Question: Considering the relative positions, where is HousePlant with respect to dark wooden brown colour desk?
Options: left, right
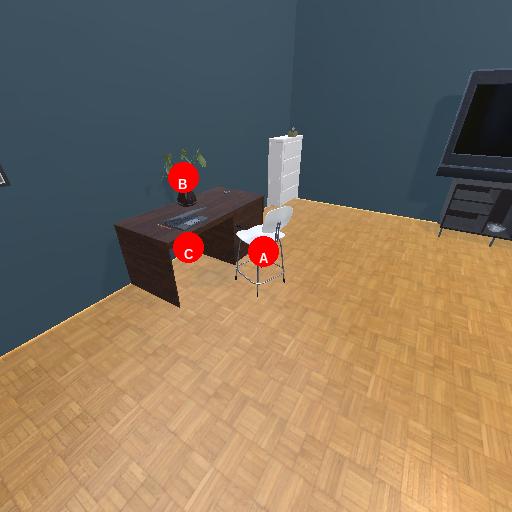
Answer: left